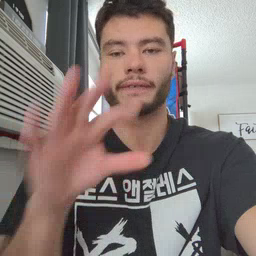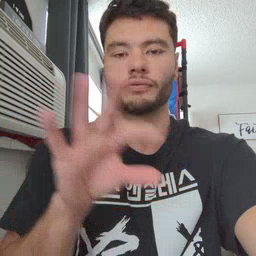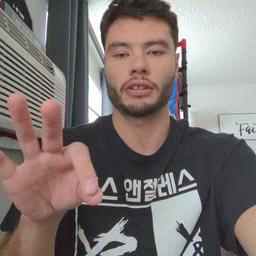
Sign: frenchfries